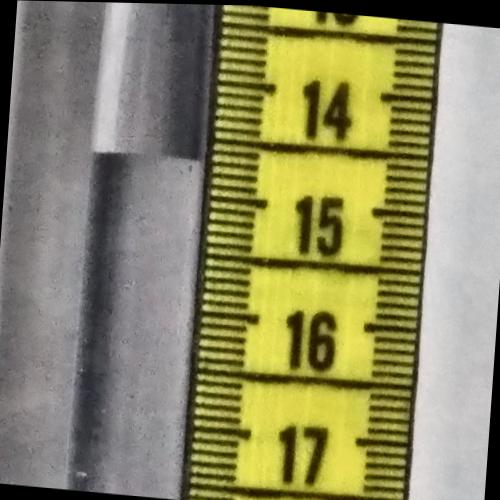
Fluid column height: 14.7 cm